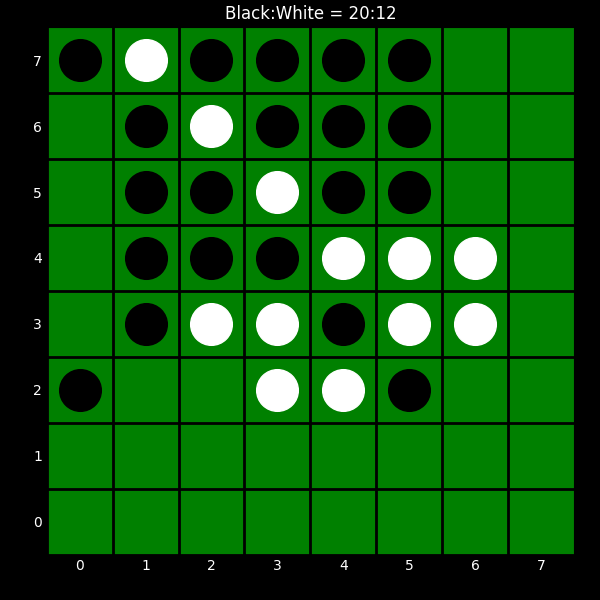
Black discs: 20
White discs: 12